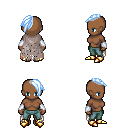
a pixel art fantasy rpg character, female body template, human, dark skin, gray tattered cape, teal pants, white cyan long mohawk hairstyle, white cloth bracers, gold boots, four views (front, back, left, right), 2x2 character sprite sheet, small pixel art, hard edges, no anti-aliasing